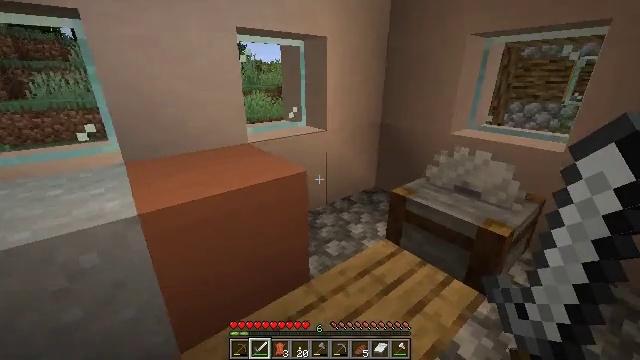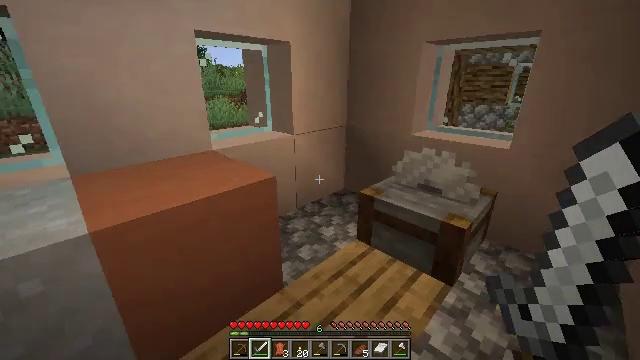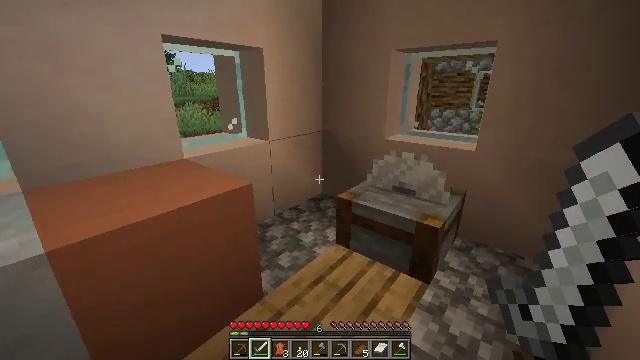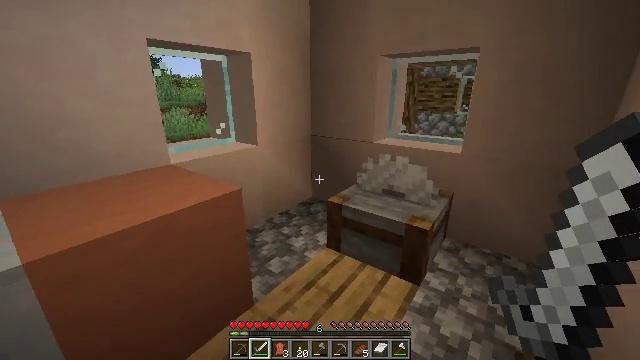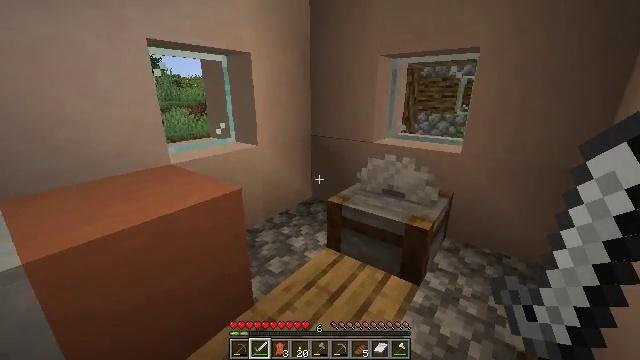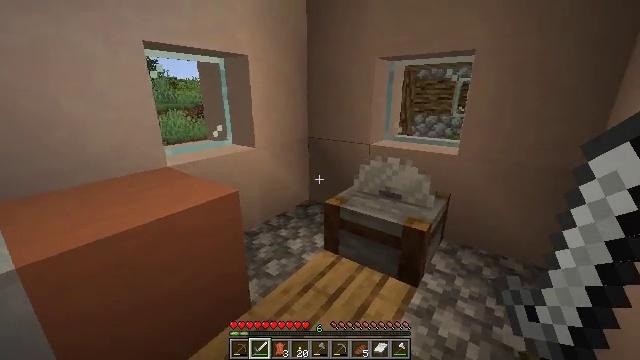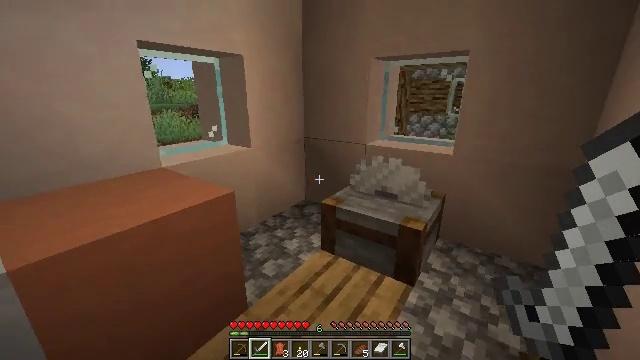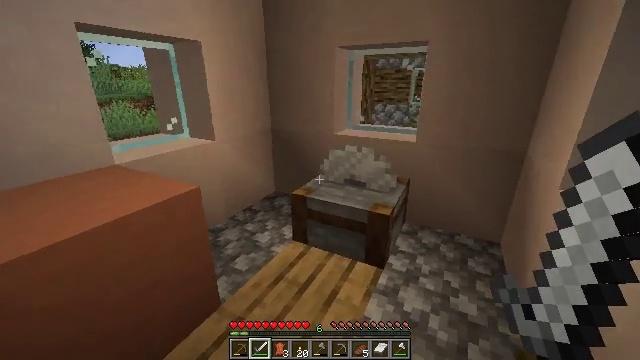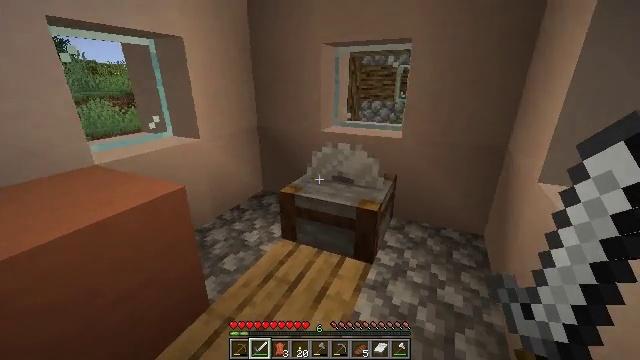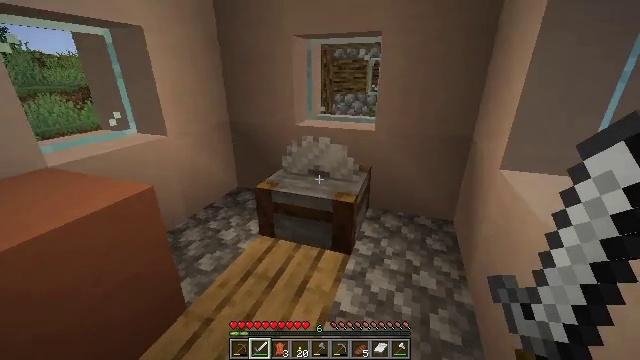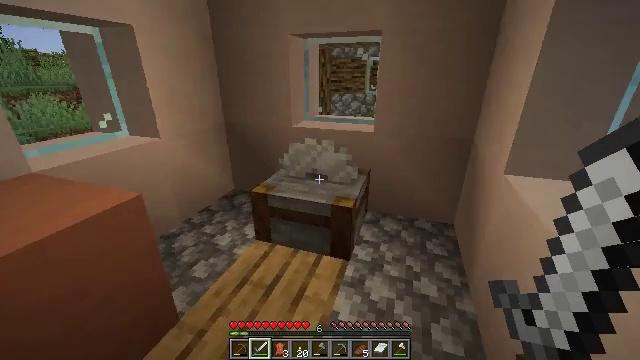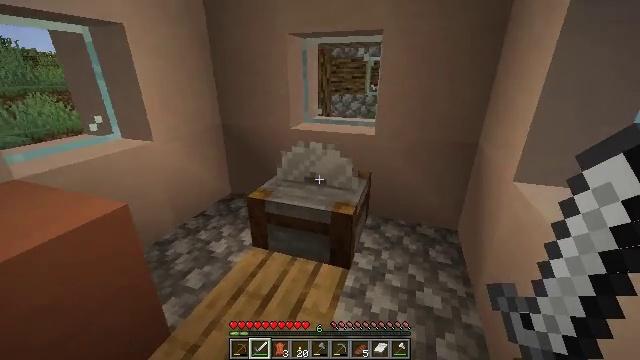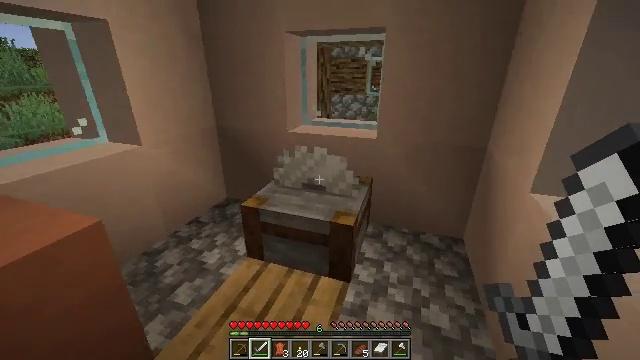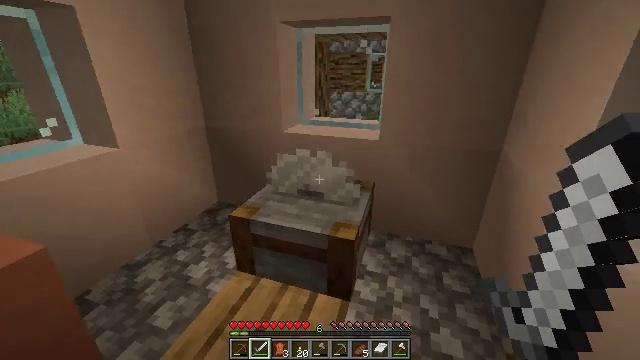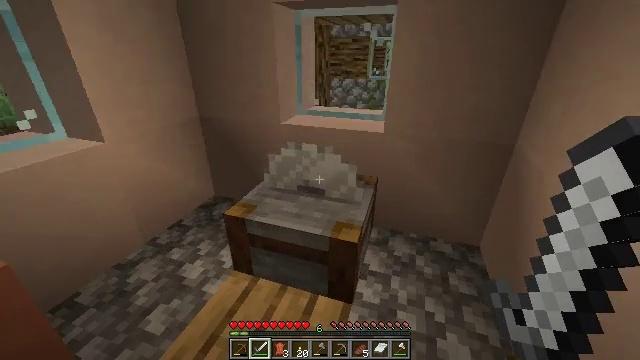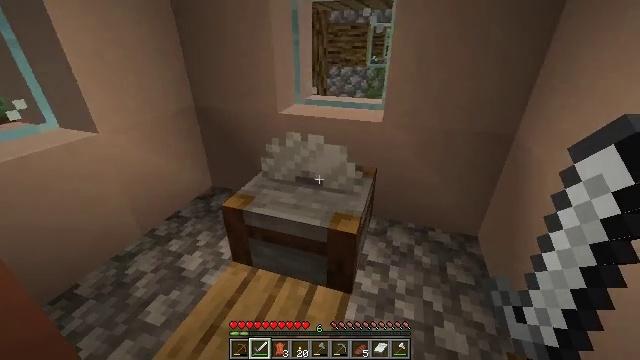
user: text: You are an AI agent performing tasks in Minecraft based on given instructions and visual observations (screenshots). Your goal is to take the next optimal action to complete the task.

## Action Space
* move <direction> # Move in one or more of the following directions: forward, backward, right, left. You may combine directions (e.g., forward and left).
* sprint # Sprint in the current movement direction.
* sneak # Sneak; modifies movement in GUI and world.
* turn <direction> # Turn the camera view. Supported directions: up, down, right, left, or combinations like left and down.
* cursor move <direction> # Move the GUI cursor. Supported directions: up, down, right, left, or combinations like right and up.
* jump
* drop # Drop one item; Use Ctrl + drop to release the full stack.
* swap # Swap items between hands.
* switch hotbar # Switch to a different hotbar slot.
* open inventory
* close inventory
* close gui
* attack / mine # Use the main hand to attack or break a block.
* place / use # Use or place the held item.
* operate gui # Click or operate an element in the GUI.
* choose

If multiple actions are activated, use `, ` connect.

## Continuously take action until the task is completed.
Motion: motion action
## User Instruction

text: Collect a hay block for crafting.
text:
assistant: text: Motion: turn right
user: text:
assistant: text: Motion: turn right and up
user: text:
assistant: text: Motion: turn right
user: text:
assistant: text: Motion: no_op
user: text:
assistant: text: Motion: no_op
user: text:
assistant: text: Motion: no_op
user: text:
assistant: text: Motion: turn right and down
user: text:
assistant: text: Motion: turn right
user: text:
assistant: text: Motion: turn right and down
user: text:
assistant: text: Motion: move forward
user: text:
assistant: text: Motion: move forward
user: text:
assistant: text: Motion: move forward
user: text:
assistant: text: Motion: move forward
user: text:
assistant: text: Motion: turn down
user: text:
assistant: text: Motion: turn down
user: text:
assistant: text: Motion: turn down
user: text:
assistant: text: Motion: turn down
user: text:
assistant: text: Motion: turn down
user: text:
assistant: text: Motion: turn down
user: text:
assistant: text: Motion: no_op
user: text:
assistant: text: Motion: use / place
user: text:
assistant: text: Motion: use / place
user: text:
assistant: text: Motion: use / place
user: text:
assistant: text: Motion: use / place
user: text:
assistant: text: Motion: no_op
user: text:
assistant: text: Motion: open gui
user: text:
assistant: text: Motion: no_op
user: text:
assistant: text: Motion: no_op
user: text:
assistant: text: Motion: no_op
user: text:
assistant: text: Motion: no_op